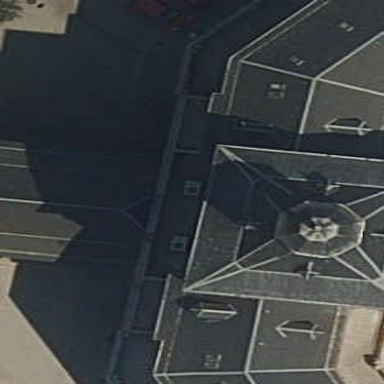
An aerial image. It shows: Building with pyramidal slate roof. It has unique architectural features.